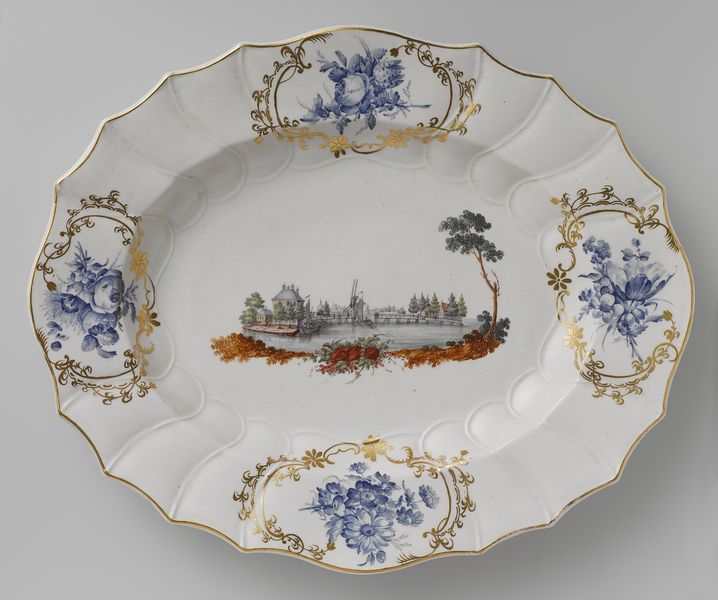
Titel: Onderschotel, beschilderd met "Den Uythoorn"
Standort: Amsterdam
Institution: Rijksmuseum
Schlagwörter: porcelaine, paysage, ornement, faience, plat, dorure, art de la table